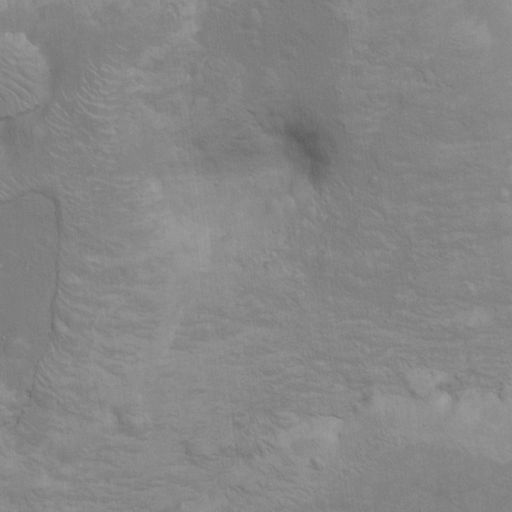
Objects detected: cone, cone